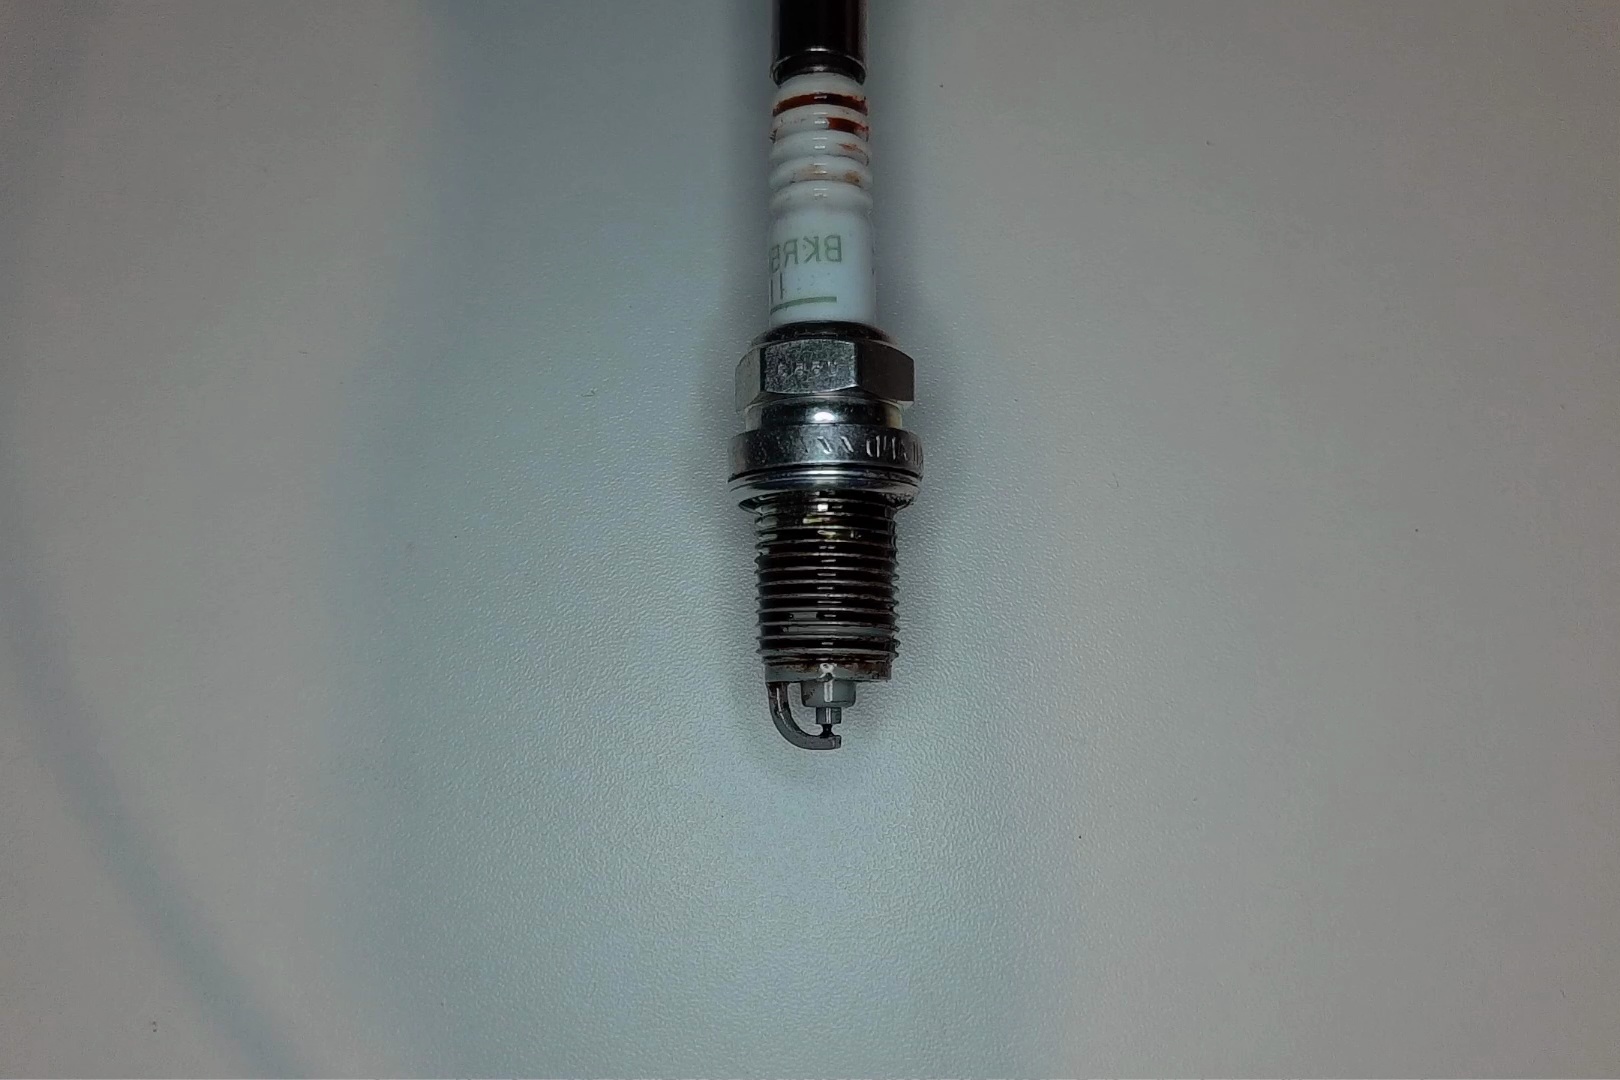
Label: anomaly